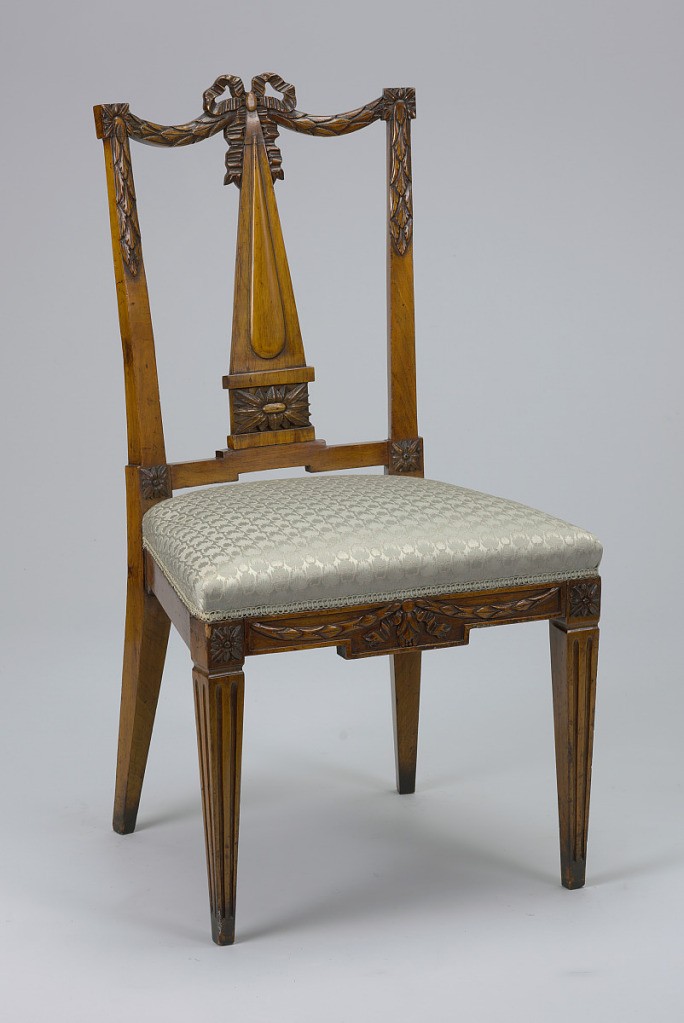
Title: Chair
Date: late 18th century
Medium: Fruit wood and elm
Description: Rectangular open back; top rail composed of two swags centering a bowknot.  Posts are carved with pendant garlands.  The splat is an obelisk-form surmounting a square rosette.  Front role of upholstered seat is carved with ribbons and pendant swags.  Front legs are square, tapered and fluted; rosettes at knees.